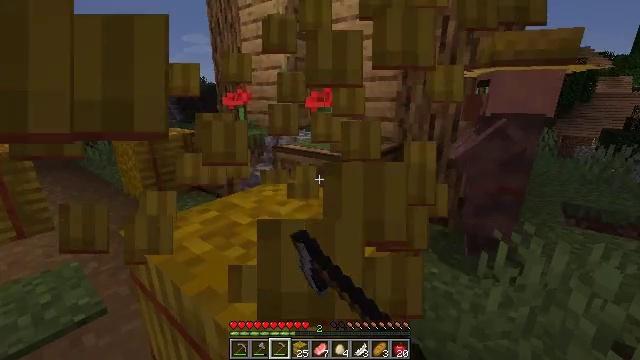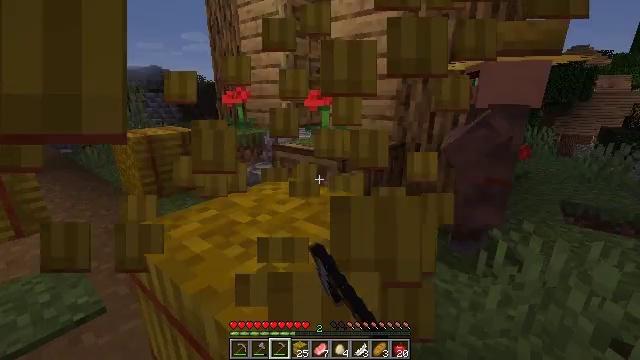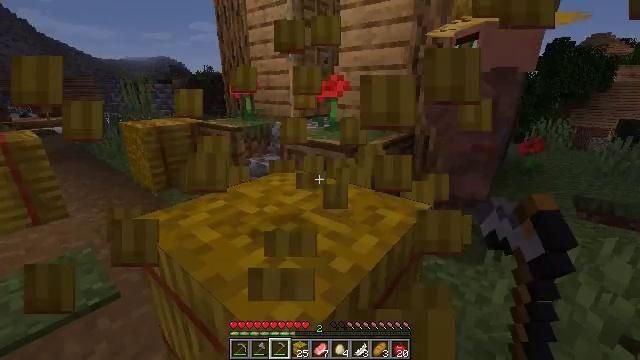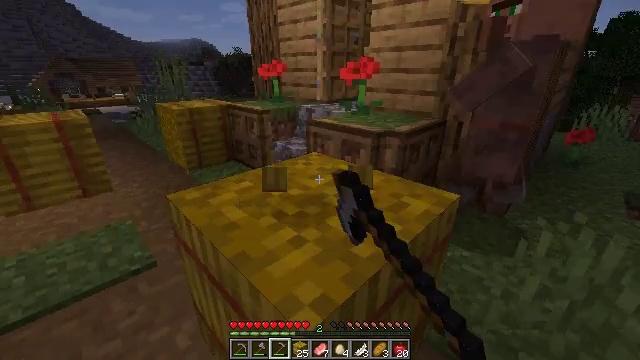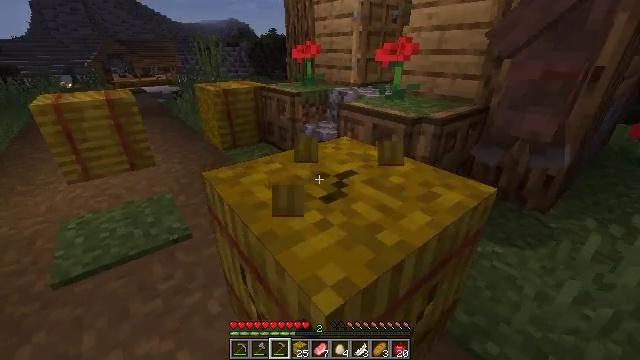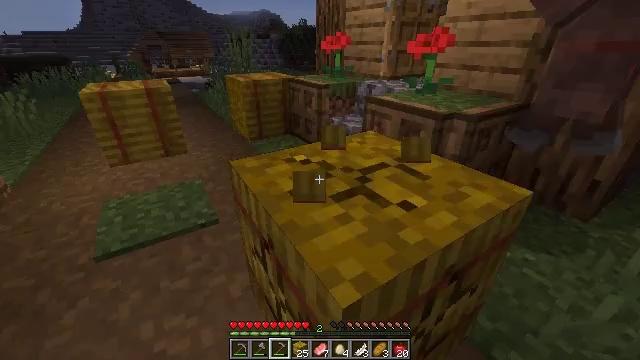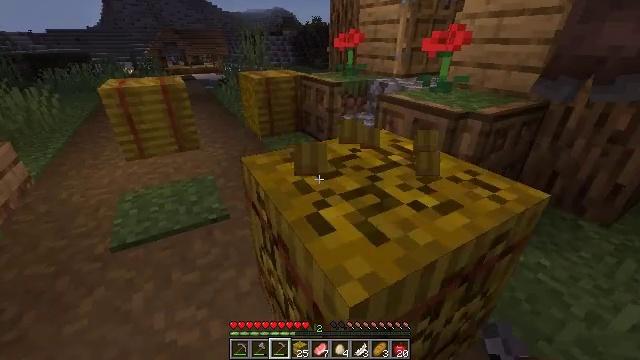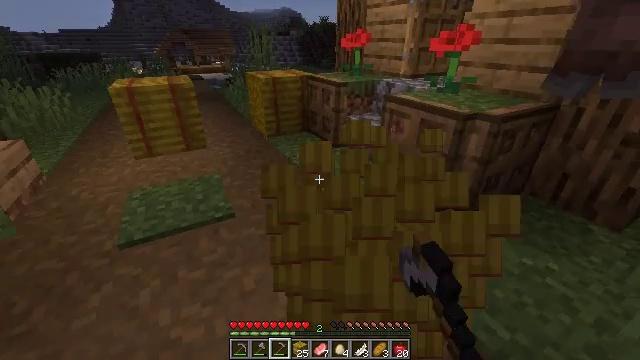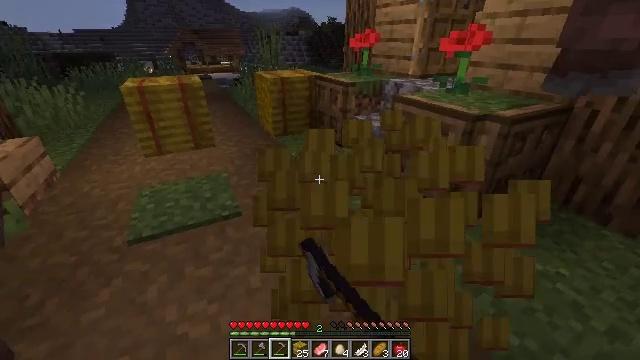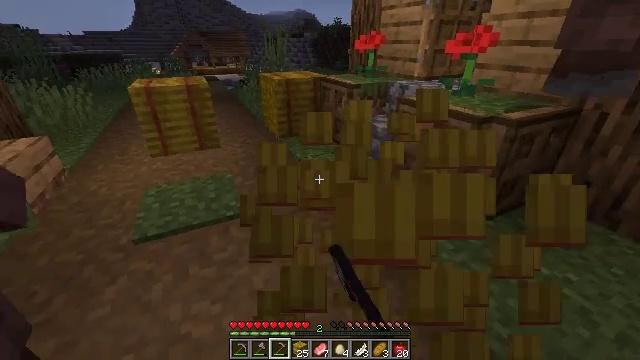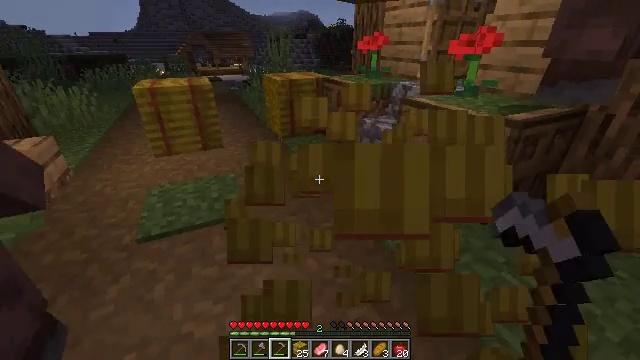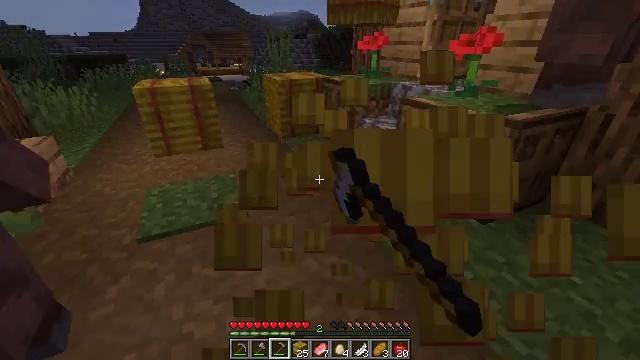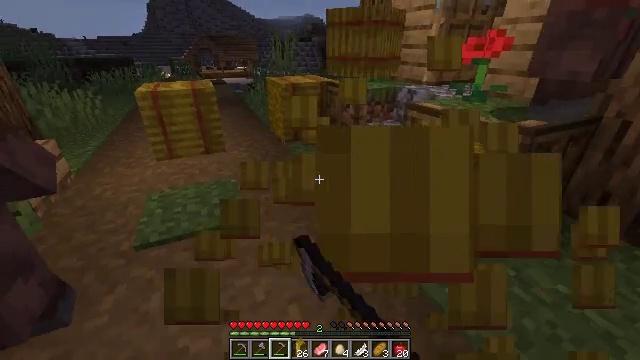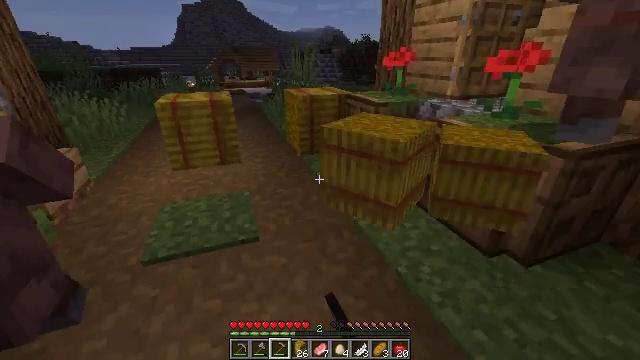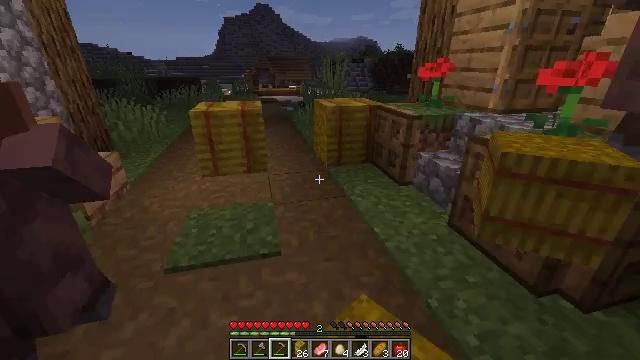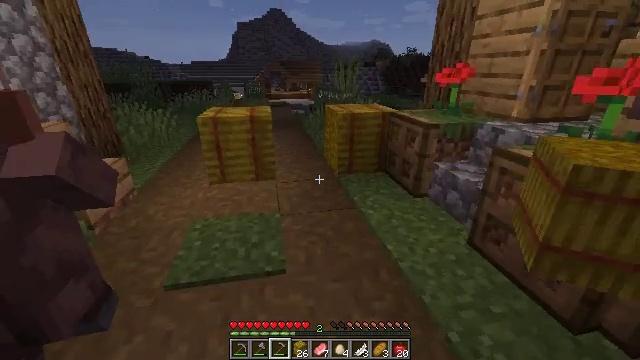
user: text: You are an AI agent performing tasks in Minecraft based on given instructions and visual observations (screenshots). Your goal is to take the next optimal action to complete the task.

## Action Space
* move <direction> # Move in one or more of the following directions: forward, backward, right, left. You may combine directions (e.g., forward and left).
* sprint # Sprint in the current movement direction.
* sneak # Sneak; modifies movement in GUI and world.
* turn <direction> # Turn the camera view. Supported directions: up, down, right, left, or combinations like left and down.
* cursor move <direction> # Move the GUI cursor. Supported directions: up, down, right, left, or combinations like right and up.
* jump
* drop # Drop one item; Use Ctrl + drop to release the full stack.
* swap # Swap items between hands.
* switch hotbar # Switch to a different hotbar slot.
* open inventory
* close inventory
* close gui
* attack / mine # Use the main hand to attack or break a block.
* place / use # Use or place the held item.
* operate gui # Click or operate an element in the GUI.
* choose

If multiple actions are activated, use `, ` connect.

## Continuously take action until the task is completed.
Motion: motion action
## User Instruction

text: Gather hay blocks from the farm.
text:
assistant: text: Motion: attack / mine
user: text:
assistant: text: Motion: turn left and down, attack / mine
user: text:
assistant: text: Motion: turn left and down, attack / mine
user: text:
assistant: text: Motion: turn left and down, attack / mine
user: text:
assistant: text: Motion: turn left and down, attack / mine
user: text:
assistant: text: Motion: turn left, attack / mine
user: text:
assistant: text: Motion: turn left, attack / mine
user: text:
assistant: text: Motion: turn left, attack / mine
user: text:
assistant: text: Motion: turn left, attack / mine
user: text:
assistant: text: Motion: attack / mine
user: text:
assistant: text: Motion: attack / mine
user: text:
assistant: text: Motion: move forward, attack / mine
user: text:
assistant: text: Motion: move forward, turn left and up
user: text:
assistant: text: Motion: move forward, turn left and up
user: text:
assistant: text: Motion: move forward, turn left
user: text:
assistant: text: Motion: move forward
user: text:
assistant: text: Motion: move forward, turn right
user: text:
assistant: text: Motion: move forward, turn right
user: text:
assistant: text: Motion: move forward, turn right
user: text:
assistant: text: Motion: move forward
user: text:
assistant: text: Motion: move forward, attack / mine
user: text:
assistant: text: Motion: move forward, attack / mine
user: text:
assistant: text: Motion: move forward, attack / mine
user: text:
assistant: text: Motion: move forward, attack / mine
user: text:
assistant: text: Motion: move forward, attack / mine
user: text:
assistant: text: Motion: move forward, attack / mine
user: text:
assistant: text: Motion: move forward, turn down, attack / mine
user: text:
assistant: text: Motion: turn left and down, attack / mine
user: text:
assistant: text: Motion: turn left, attack / mine
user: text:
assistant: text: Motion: turn left and up, attack / mine